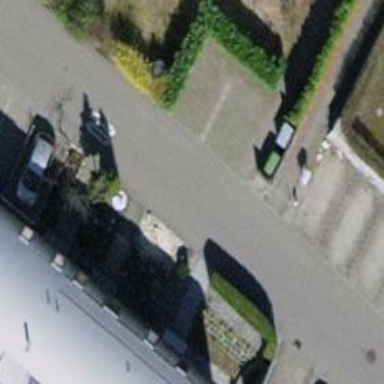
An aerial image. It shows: Residential road with no sidewalk.